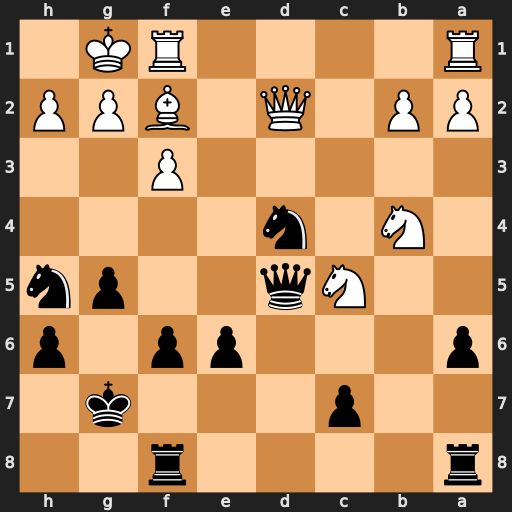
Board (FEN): r4r2/2p3k1/p3pp1p/2Nq2pn/1N1n4/5P2/PP1Q1BPP/R4RK1
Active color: b
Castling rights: -
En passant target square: -
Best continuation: Nxf3+ gxf3 Qxd2